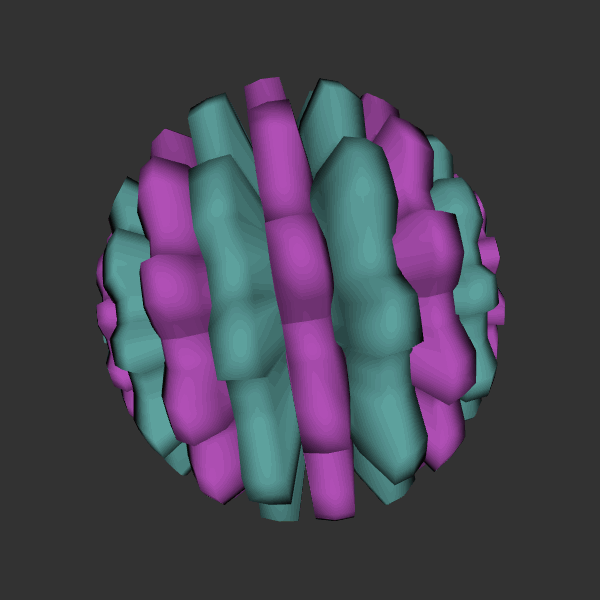
Background: dark